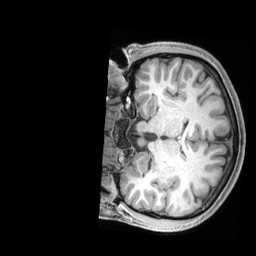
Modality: T1w
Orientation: coronal
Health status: healthy
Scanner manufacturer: siemens
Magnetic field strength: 3 T
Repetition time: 2.4 s
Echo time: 0.00201 s